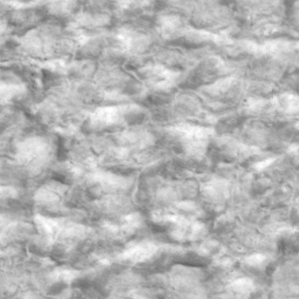
Label: non_frost